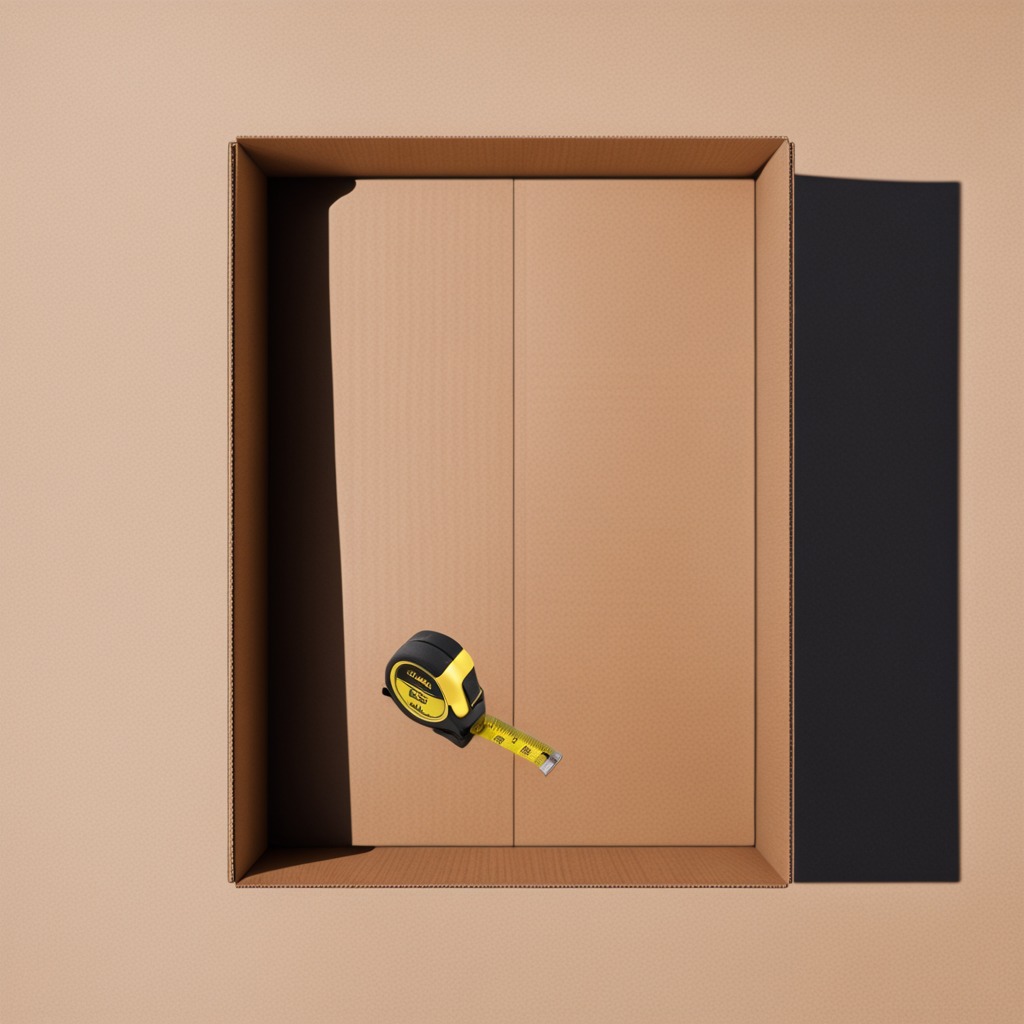
A measuring tape is lying on the clean dry cardboard box surface in an outdoor workshop during daytime bright natural light soft shadows slightly creased but